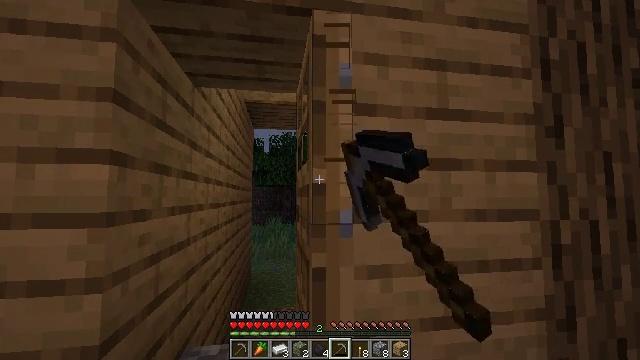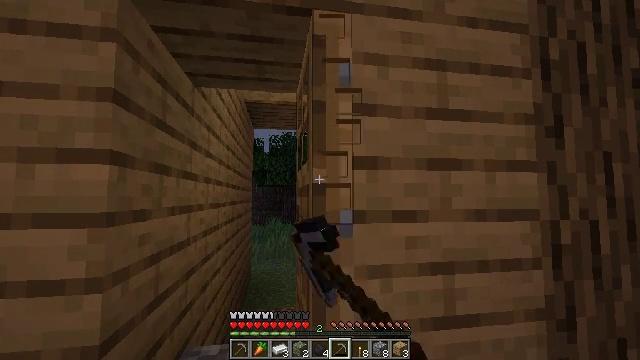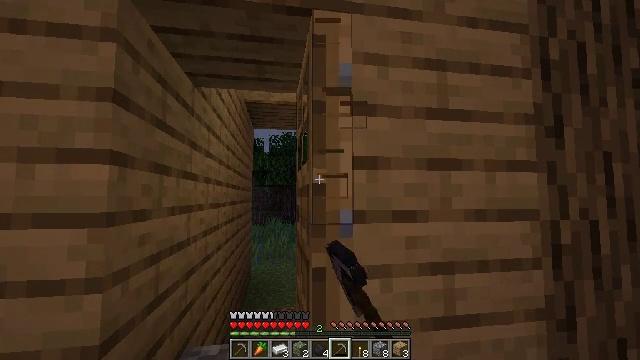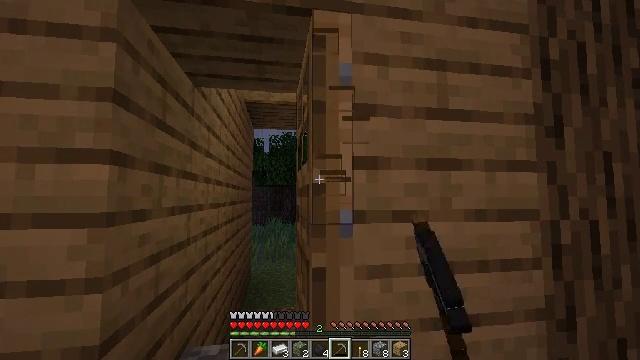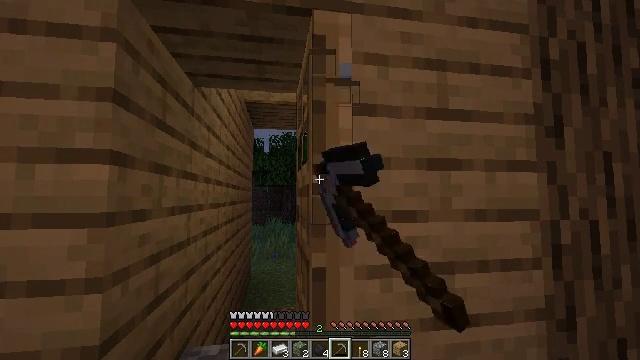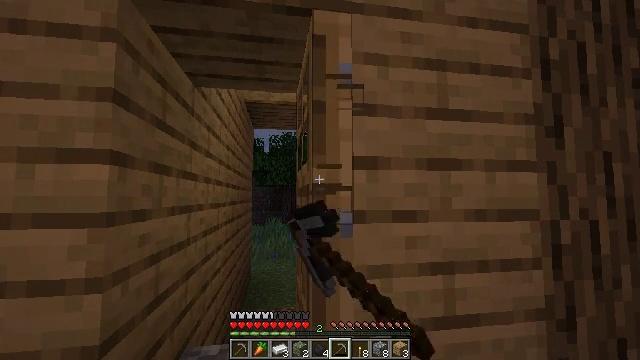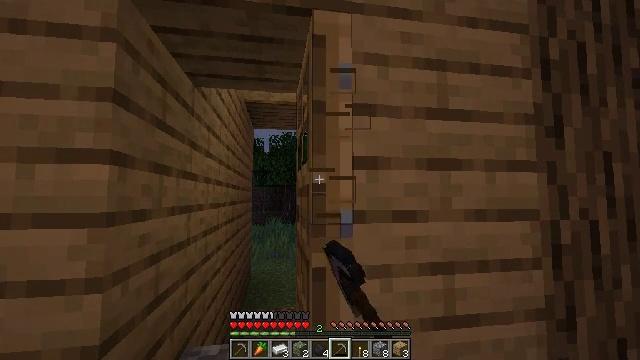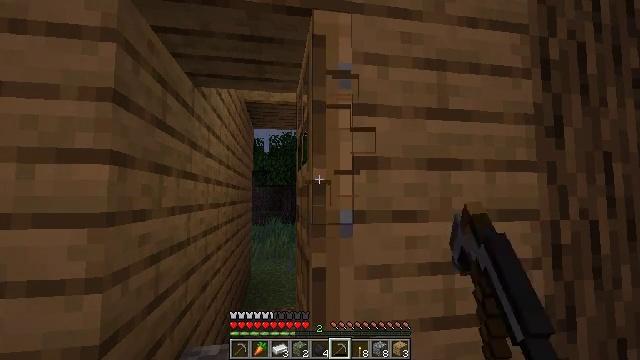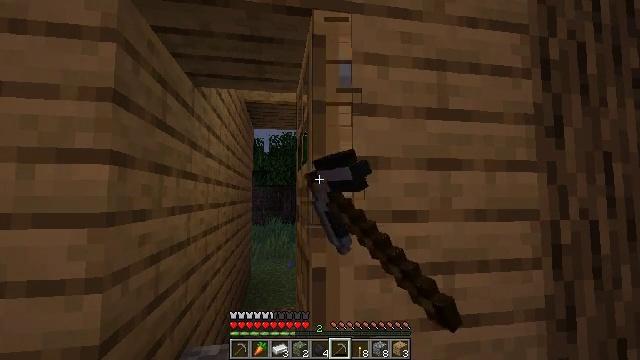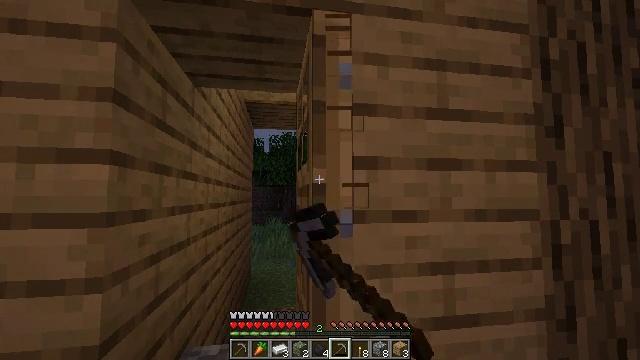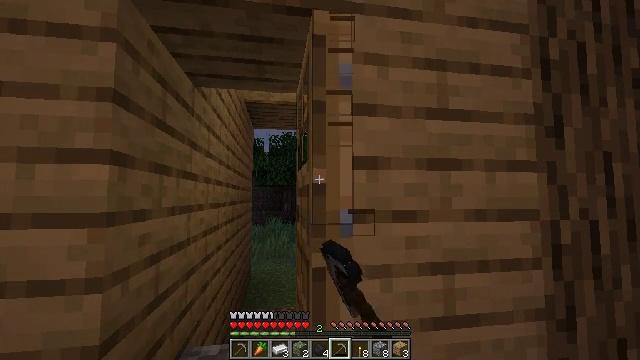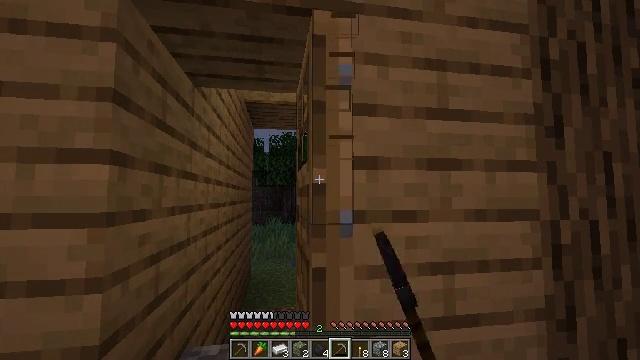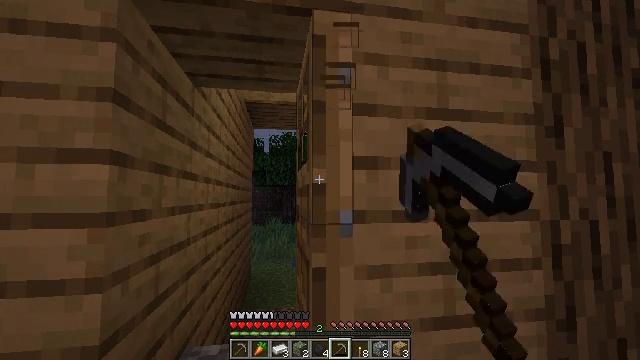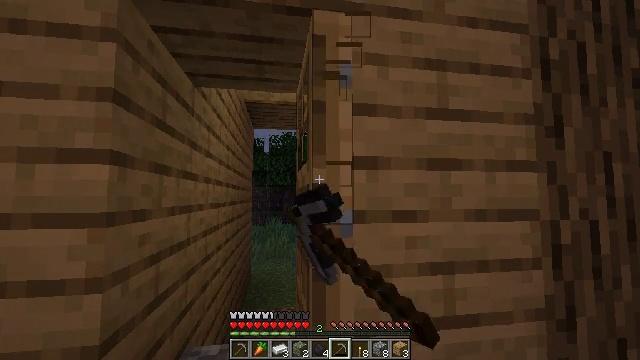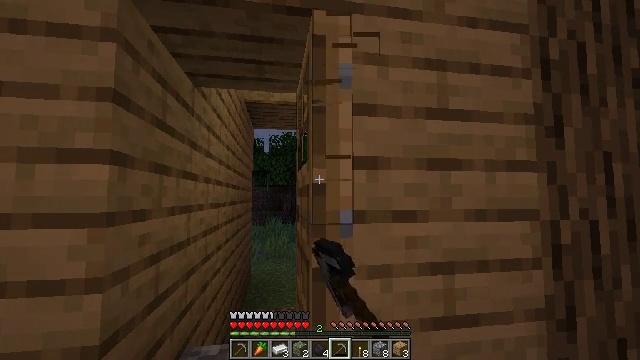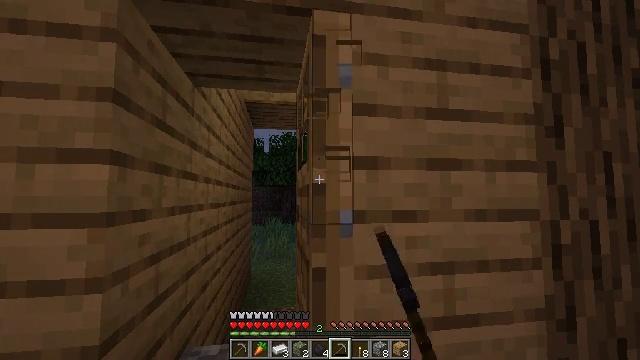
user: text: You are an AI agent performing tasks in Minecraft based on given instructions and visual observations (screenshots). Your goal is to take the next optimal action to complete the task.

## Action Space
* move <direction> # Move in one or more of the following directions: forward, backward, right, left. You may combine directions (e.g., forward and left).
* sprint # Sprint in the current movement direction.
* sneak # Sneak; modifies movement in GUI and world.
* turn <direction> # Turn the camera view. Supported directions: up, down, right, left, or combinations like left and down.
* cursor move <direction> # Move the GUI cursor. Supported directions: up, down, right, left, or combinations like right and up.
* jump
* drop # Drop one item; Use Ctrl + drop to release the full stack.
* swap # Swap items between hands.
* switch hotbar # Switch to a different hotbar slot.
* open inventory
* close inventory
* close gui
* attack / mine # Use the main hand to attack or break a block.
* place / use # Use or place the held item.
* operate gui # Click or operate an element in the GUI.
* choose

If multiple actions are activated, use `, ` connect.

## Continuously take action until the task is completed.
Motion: motion action
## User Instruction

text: Break the oak door to remove it.
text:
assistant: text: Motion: attack / mine
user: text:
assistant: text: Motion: attack / mine
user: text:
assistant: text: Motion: attack / mine
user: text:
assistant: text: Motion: attack / mine
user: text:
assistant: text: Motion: attack / mine
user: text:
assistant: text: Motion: attack / mine
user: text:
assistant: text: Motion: attack / mine
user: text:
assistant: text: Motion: attack / mine
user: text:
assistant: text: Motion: attack / mine
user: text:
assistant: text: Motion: attack / mine
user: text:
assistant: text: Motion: attack / mine
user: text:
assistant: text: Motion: attack / mine
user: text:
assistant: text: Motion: attack / mine
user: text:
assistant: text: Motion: attack / mine
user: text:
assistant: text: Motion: attack / mine
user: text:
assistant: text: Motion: attack / mine
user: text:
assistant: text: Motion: attack / mine
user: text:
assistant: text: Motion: attack / mine
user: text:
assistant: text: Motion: attack / mine
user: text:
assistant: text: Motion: attack / mine
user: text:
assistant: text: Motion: attack / mine
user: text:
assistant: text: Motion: attack / mine
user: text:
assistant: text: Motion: attack / mine
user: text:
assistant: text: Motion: turn down, attack / mine
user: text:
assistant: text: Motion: turn down, attack / mine
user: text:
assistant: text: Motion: turn down, attack / mine
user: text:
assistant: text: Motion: turn down, attack / mine
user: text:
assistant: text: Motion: attack / mine
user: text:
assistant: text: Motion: attack / mine
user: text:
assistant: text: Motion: attack / mine